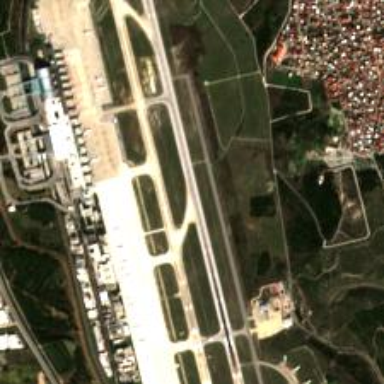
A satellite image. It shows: View of runway in airport.